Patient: sex M, age 72
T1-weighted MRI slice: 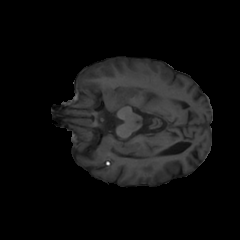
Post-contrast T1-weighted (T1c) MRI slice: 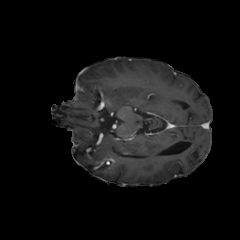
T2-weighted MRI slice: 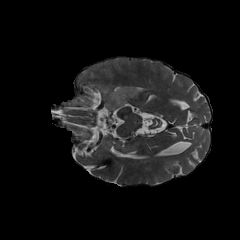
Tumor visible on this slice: yes
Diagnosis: Glioblastoma, IDH-wildtype
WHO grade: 4